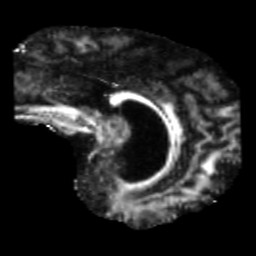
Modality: FA
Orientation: sagittal
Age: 71
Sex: male
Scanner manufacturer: siemens
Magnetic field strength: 3 T
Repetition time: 5.47 s
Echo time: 0.0854 s